Field crop: maize
Growth stage: 1
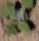
Species: chenopodium